Aerial crown-view tile of a tropical tree (Barro Colorado Island, Panama), acquired 20241112:
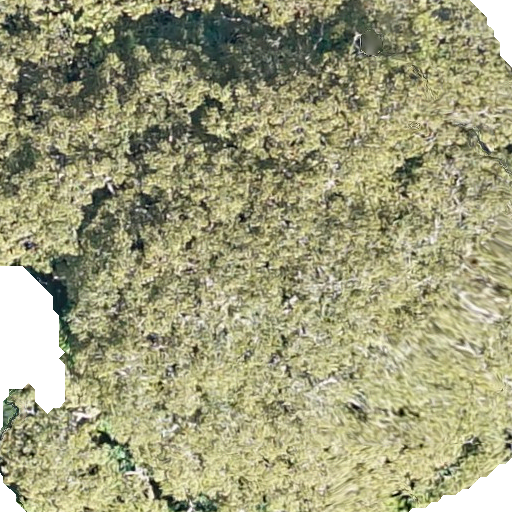
Species: Dipteryx oleifera
GBIF accepted scientific name: Dipteryx oleifera
Crown area: 604.409 m²